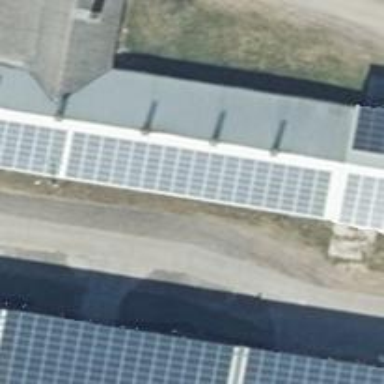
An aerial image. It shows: Small solar photovoltaic panel generator is producing electricity.